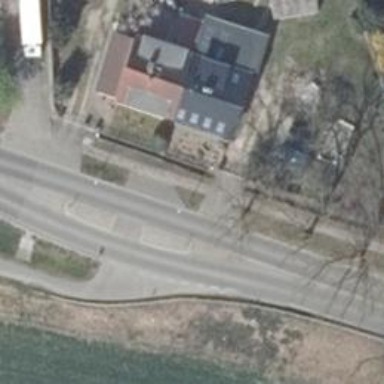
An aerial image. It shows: Residential road with asphalt surface and lane markings.